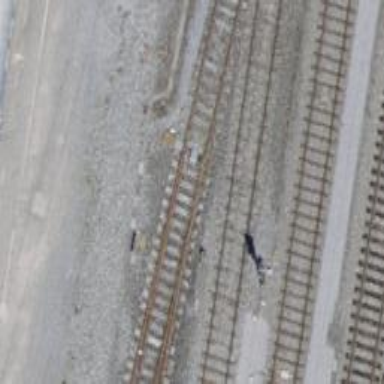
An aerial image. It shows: Railway switch.